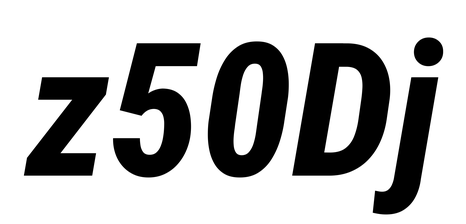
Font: Roboto-Italic_Condensed_ExtraBold_Italic